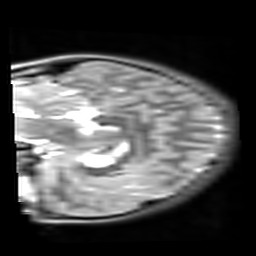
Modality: T2w
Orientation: sagittal
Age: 11
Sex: male
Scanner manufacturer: siemens
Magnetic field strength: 3 T
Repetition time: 6.8 s
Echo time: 0.084 s